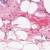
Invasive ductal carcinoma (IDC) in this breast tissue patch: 0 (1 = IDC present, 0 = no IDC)